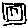
Label: square